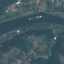
Land use / land cover: River